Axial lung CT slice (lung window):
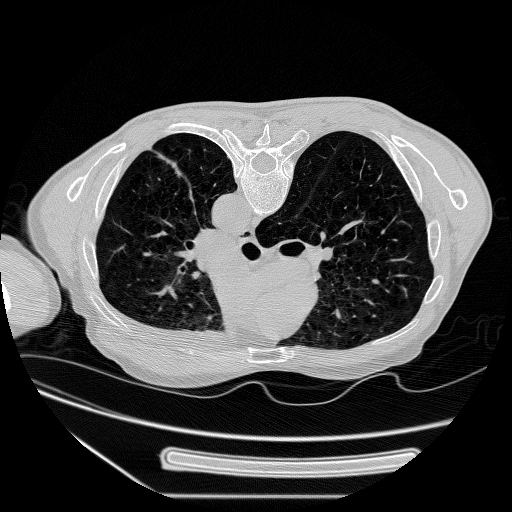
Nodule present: no